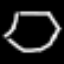
Label: octagon